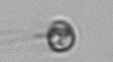
Label: flagellate